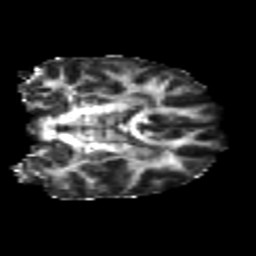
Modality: FA
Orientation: coronal
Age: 25
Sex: female
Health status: healthy
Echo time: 0.074 s